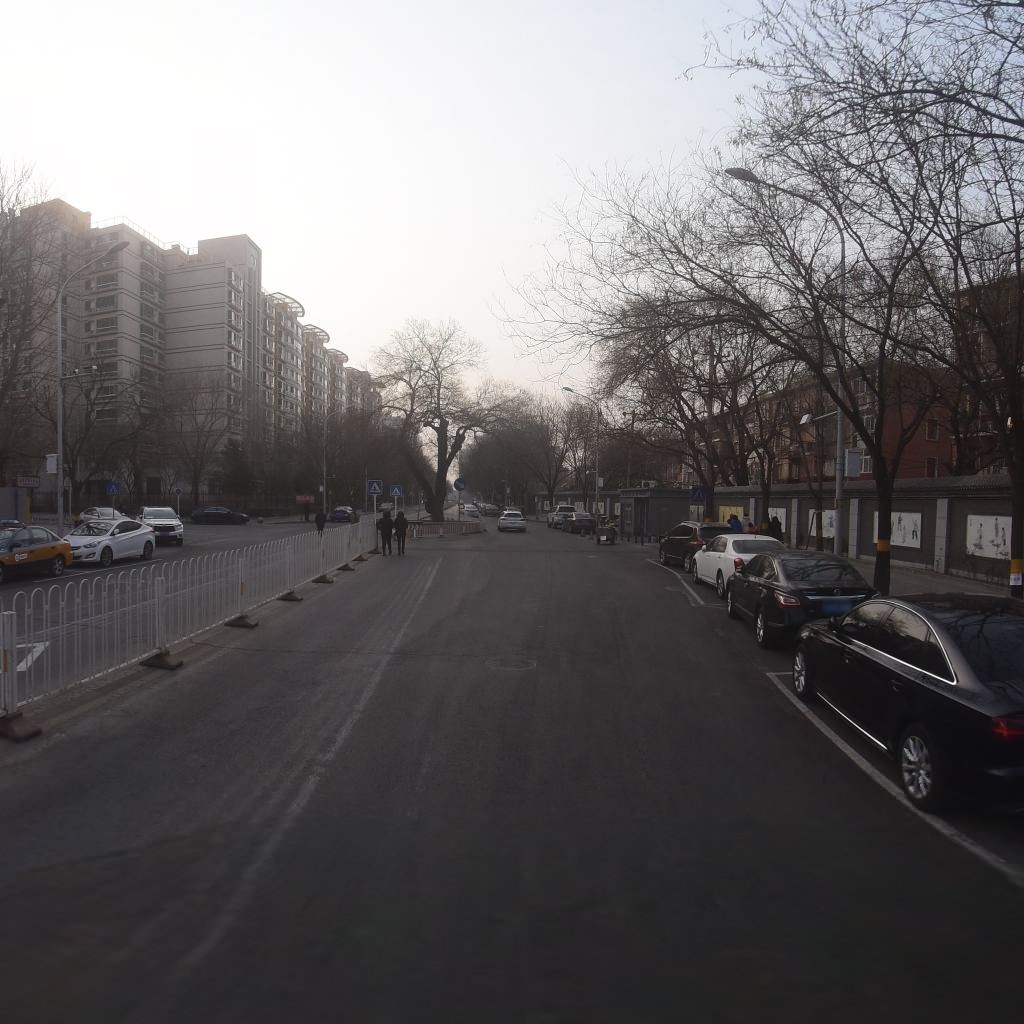
Region: Xicheng
Road damage annotations: transverse crack, manhole cover